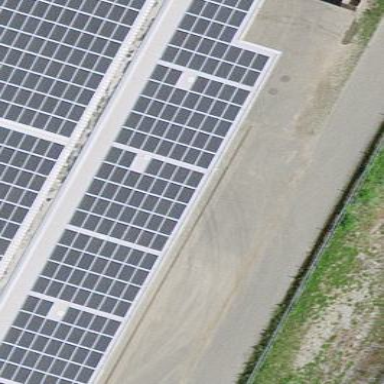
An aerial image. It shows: Solar photovoltaic panel generator.